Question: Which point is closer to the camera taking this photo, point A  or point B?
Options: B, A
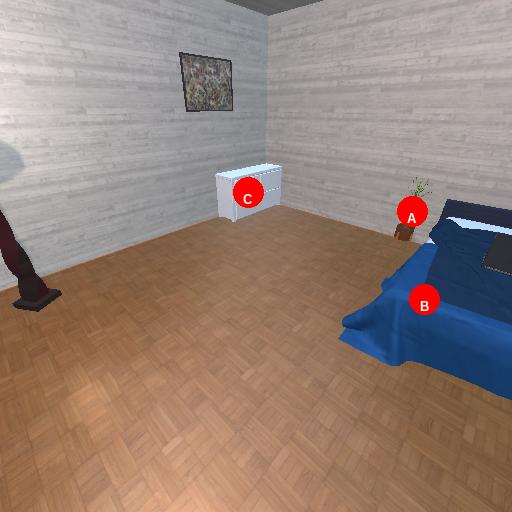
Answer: B